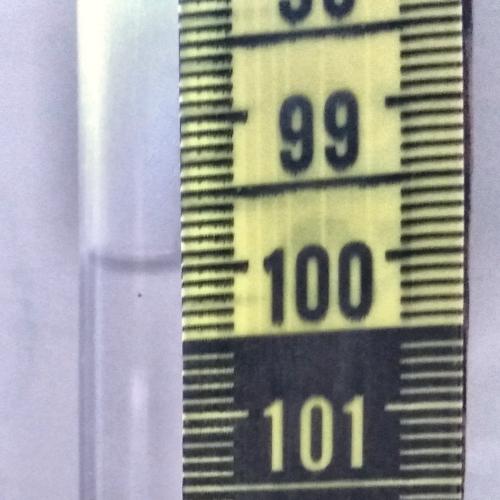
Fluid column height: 99.9 cm